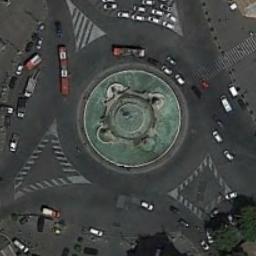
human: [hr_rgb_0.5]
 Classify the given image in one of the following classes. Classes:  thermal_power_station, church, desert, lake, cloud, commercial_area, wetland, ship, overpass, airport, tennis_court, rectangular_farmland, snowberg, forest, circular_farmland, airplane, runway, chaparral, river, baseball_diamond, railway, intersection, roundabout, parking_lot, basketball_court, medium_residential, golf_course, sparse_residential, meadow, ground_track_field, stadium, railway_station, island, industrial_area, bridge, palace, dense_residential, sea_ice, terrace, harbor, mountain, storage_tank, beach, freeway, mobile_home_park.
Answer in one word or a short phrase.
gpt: roundabout